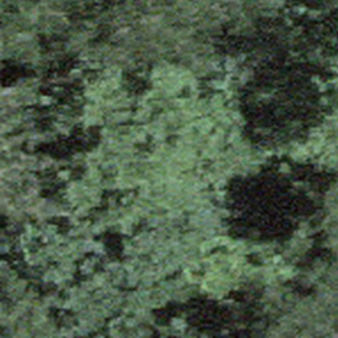
Label: other